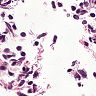
Metastatic tissue present: no